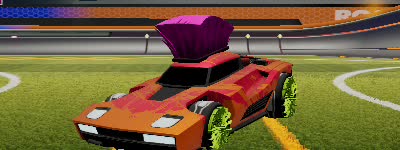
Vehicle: breakout